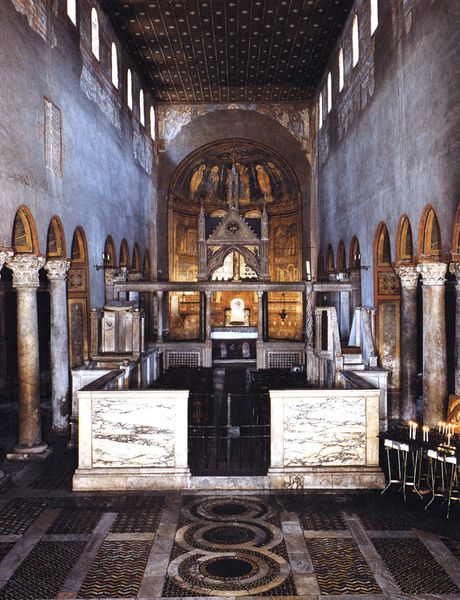
Titel: Santa Maria in Cosmedin, Rom
Standort: Rom, S. Maria in Cosmedin (EU - I - Latium)
Schlagwörter: dunkel, weiß, fenster, raum, stühle, säulen, dach, gebäude, wand, lang, innenraum, kirche, gold, decke, gotik, bogen, kuppel, schmal, arkade, dom, sterne, kreise, altar, kirchenschiff, gotisch, obergarden, apsis, chor, kapelle, fließen, schrein, sakral, bgen, schmucklos, nüchtern, auge gottes, r, allsehendes auge, allsehend, das auge gottes, alsehend